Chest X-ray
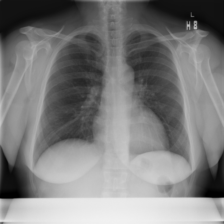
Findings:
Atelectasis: negative
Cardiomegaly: negative
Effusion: negative
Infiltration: negative
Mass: negative
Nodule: negative
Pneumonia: negative
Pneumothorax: negative
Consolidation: negative
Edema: negative
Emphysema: negative
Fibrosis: negative
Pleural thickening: negative
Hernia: negative